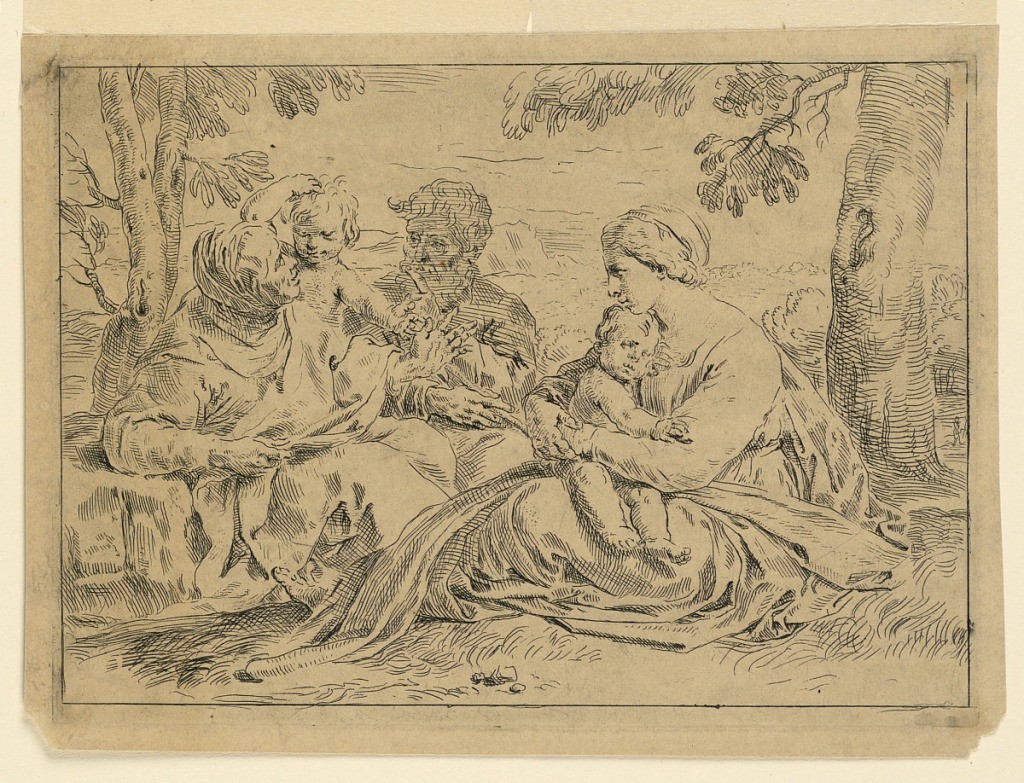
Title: The Holy Family with Saint John and Saint Elizabeth
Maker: Simone Cantarini, Italian, 1612 - 1648
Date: ca. 1640
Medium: Etching on paper
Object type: Print
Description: The Virgin, seated under a tree, right, clasps the Christ Child in both arms. To the left, St. Elizabeth seated on the ground, and by her, the infant St. John and St. Joseph.